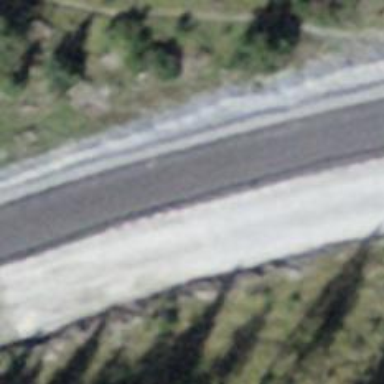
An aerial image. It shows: Primary road with asphalt surface.